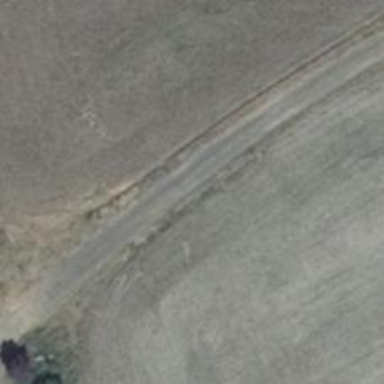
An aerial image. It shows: Gravel track with grade 3 tracktype.